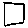
Label: square